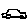
Label: car